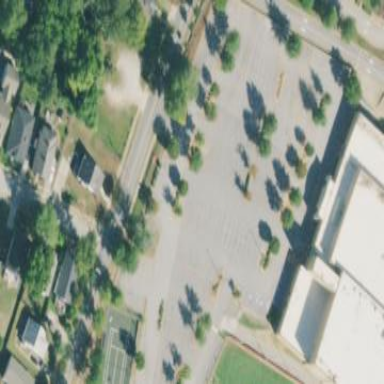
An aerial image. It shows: Paved parking aisle designated as service road.